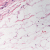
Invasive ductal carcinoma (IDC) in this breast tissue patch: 0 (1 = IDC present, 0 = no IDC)